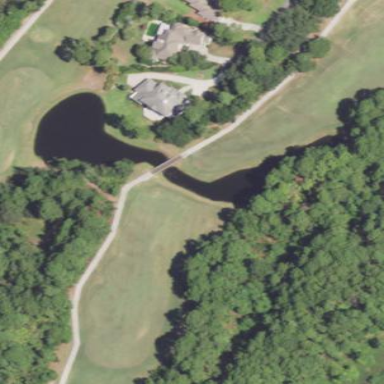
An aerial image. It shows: Golf fairway surrounded by grass.